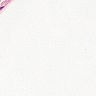
Metastatic tissue present: no